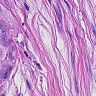
Metastatic tissue present: yes